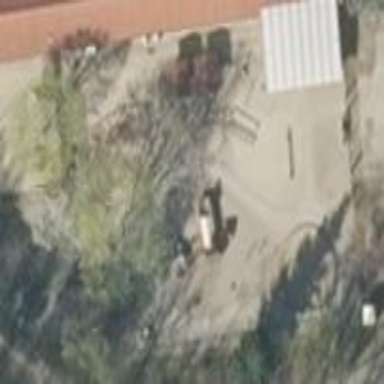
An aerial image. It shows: Kindergarten.